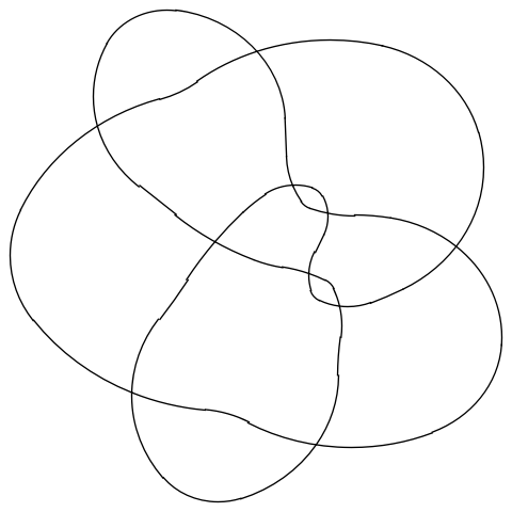
Crossing number: 10